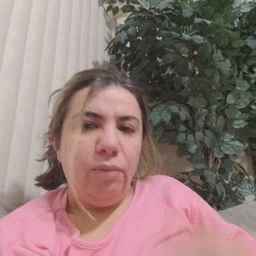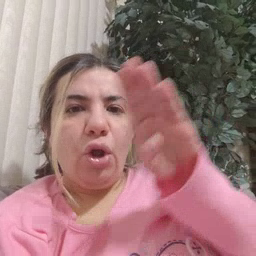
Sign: close